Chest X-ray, AP view. Patient: 35 years old, sex M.
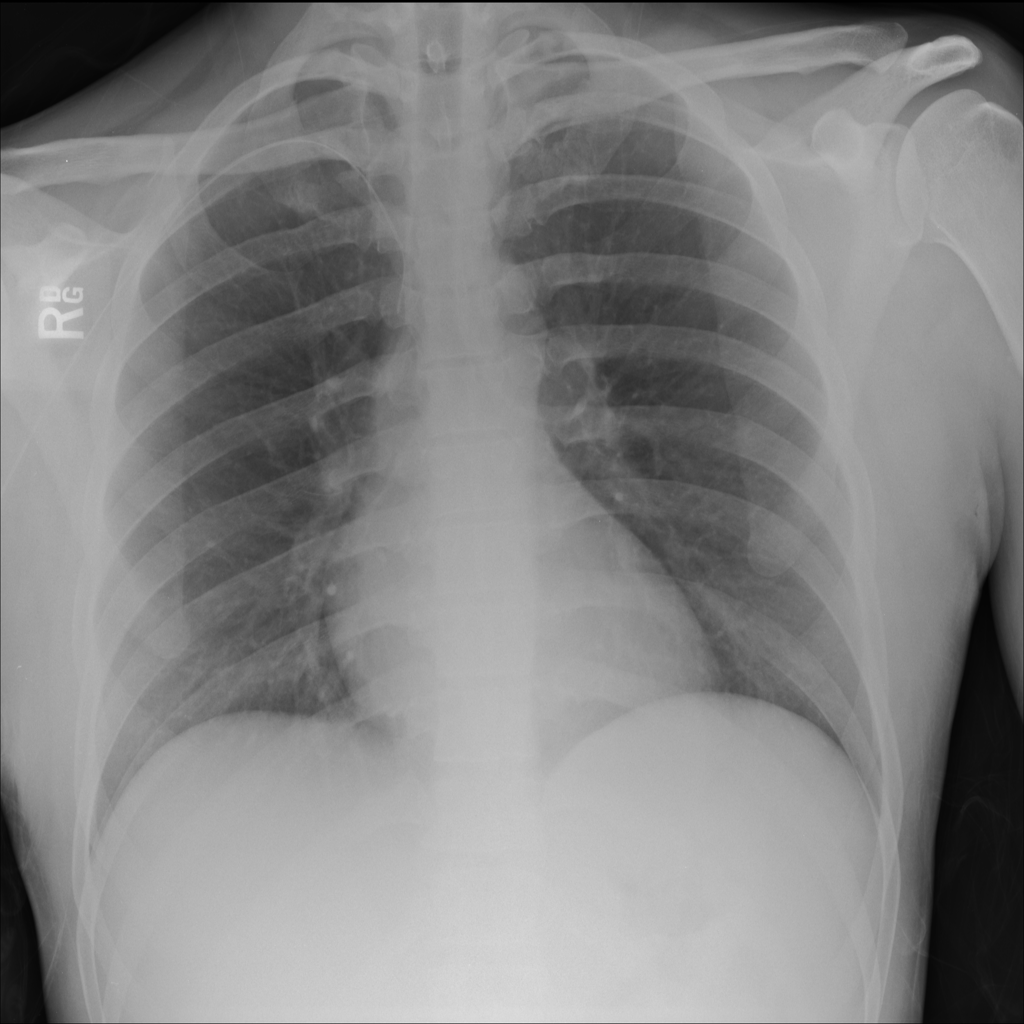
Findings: No Finding